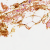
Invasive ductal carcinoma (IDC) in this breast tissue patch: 0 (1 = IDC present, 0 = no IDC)